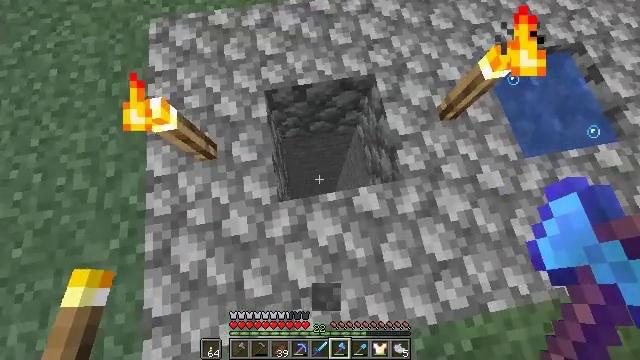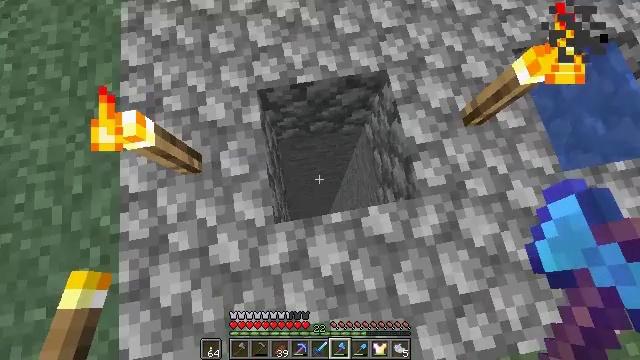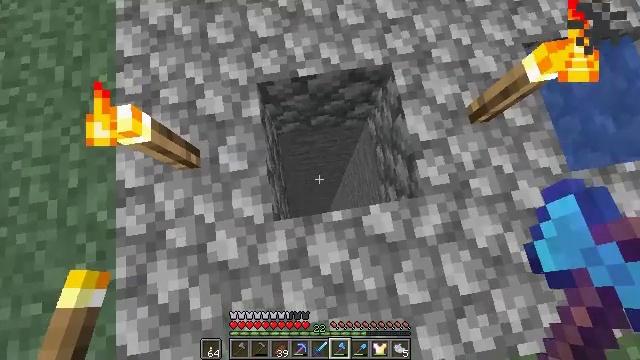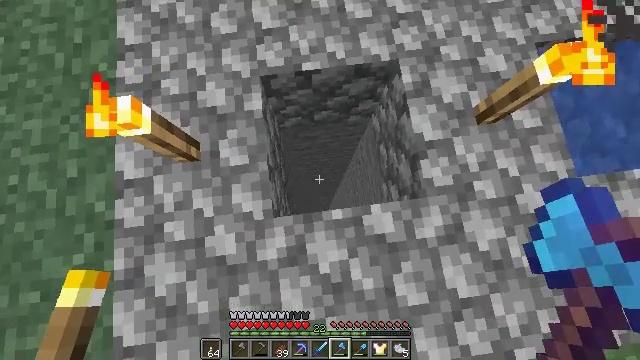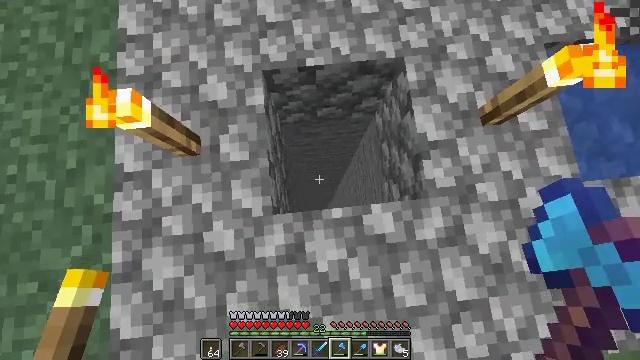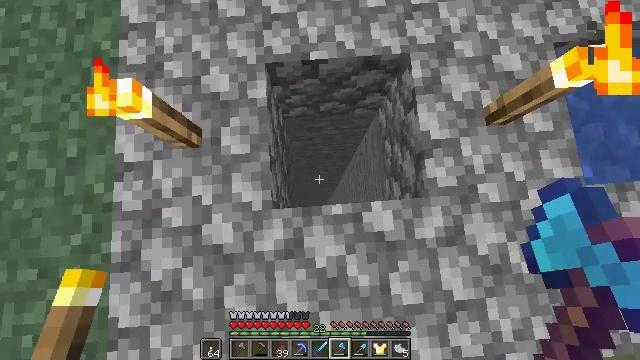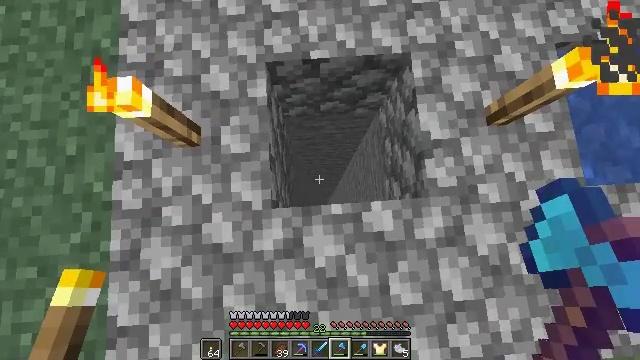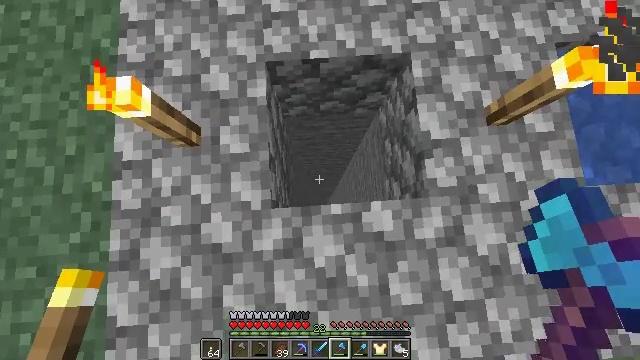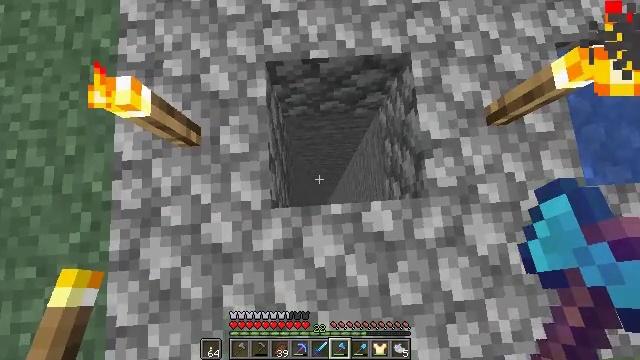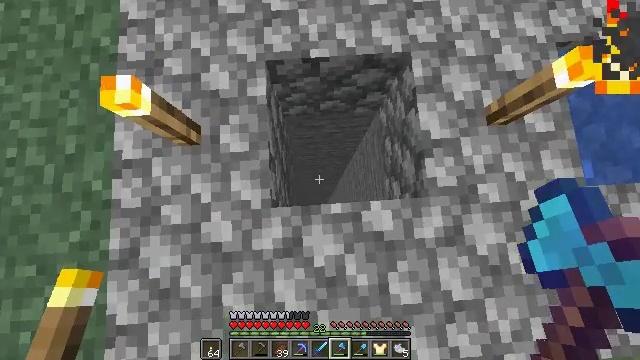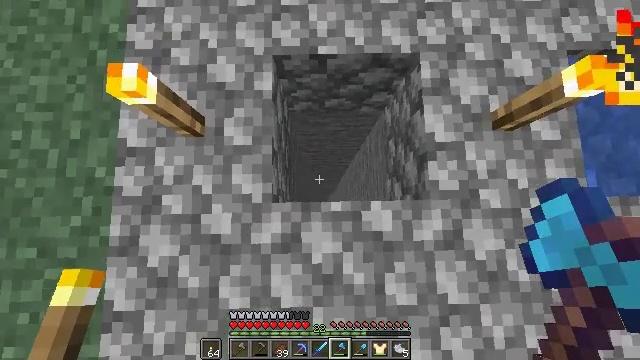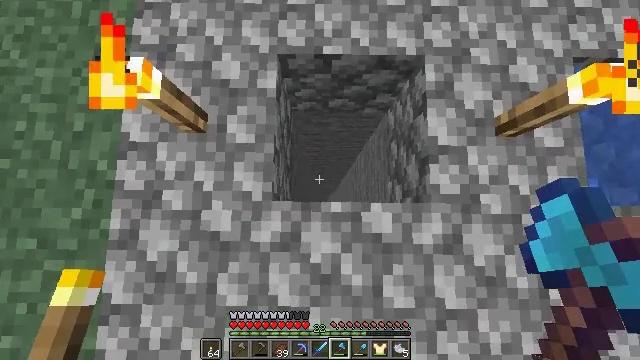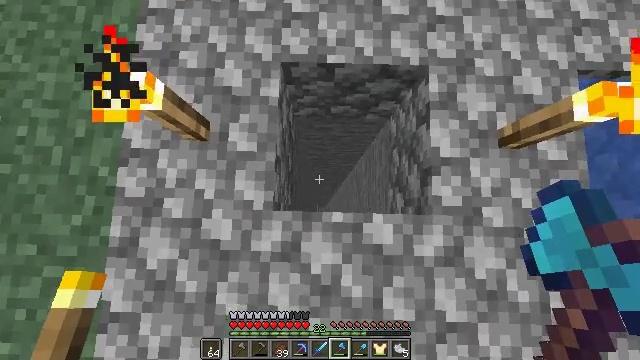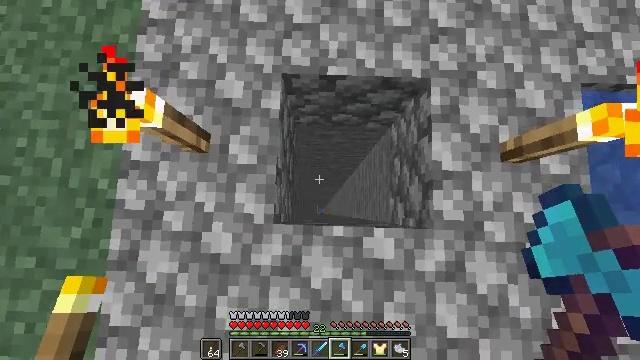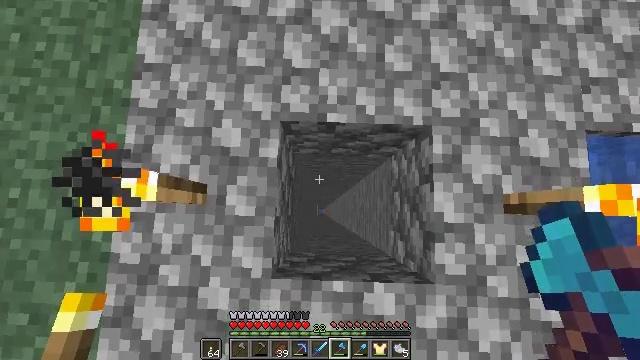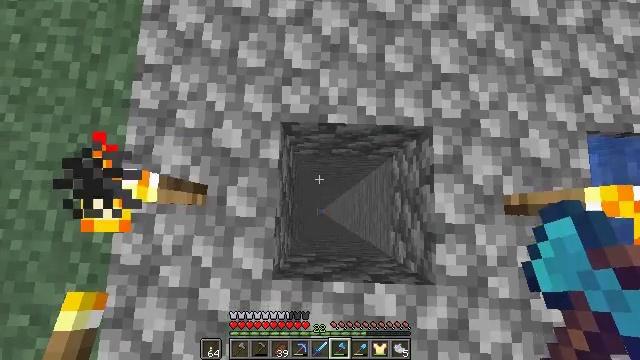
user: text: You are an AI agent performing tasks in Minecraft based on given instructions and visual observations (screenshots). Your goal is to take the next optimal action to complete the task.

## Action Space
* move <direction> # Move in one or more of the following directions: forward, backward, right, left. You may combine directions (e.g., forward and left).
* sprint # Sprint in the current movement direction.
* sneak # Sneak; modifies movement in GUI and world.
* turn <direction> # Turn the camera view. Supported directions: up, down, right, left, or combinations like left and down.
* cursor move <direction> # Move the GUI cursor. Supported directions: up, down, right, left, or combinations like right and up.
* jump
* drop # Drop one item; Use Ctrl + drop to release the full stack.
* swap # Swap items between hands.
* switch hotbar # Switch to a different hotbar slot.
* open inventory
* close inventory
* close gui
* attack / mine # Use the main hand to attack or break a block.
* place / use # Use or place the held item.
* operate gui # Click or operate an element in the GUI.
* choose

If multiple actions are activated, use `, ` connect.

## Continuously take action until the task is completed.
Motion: motion action
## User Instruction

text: Collect the chipped anvil for later use.
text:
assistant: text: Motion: turn down
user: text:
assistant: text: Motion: turn down
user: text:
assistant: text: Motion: turn left and down
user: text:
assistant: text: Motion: turn left
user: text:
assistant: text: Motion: turn left and down
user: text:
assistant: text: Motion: no_op
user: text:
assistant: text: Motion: no_op
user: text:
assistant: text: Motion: no_op
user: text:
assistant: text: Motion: no_op
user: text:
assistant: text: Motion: turn left
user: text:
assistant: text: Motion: turn left
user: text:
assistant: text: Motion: move forward
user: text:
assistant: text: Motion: move forward
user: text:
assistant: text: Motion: move forward
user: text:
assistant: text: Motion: no_op
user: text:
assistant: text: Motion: turn down
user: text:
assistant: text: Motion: no_op
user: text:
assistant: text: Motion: no_op
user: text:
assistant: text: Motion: no_op
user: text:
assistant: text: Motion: no_op
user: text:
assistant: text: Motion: no_op
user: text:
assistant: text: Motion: no_op
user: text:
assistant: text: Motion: no_op
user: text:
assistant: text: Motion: no_op
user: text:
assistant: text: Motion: no_op
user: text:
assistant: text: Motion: no_op
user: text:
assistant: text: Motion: no_op
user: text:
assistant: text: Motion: no_op
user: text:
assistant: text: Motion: no_op
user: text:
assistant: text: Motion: move right